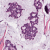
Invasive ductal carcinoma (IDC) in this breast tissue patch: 1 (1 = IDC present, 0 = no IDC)